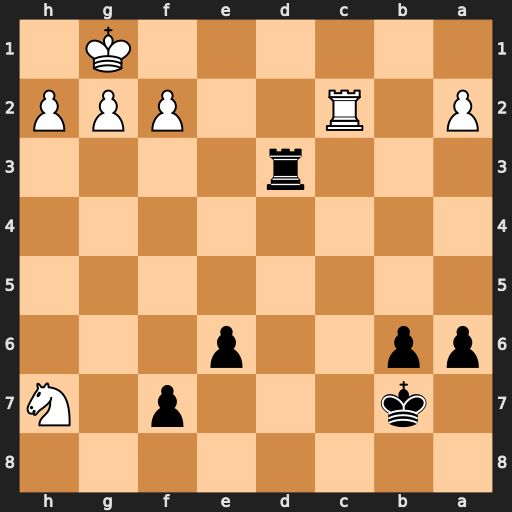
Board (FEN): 8/1k3p1N/pp2p3/8/8/3r4/P1R2PPP/6K1
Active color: b
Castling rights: -
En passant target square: -
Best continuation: Rd1#